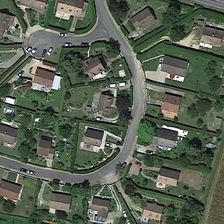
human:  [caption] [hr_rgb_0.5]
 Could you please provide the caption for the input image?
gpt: many buildings and green trees are in a medium residential area .

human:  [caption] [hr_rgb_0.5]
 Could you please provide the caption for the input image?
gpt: many buildings and green trees are in a medium residential area .

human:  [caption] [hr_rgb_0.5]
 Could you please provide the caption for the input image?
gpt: many buildings and green trees are in a medium residential area .

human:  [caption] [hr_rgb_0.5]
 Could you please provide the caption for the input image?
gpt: many buildings and green trees are in a medium residential area .

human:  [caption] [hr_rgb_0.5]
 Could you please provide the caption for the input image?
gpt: many buildings and green trees are in a medium residential area .